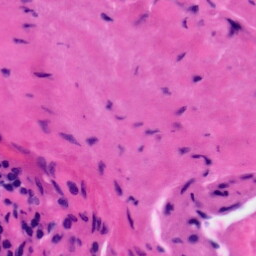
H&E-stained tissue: Tonsil